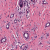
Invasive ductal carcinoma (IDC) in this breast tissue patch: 0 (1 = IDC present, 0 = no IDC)